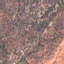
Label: PermanentCrop